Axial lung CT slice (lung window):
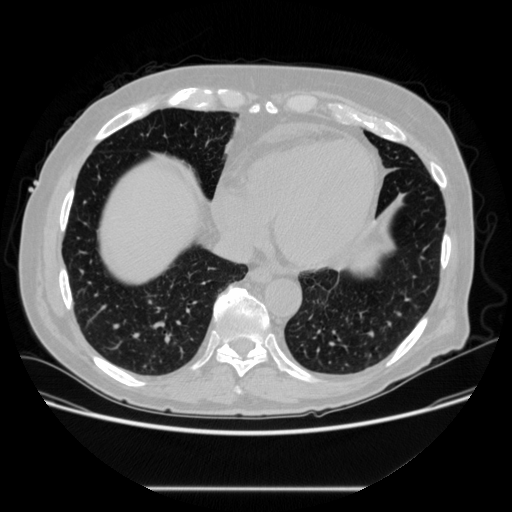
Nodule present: no